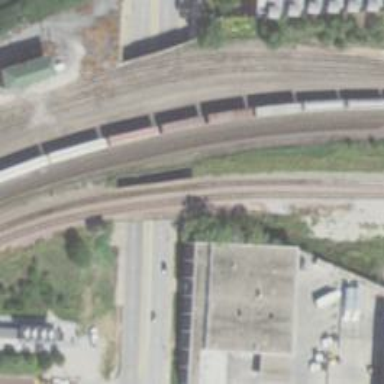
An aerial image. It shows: Abandoned railway.